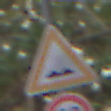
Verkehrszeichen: UnebeneFahrbahn
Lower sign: Geschwindigkeit90
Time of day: MorningAfternoon
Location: Outdoor (Nature)
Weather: PartlyCloudy
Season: NotSpecified
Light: Natural